Question: I'm trying to display a printed document with an '@' sign on it, however, there is always an extra '@' sign that I can't get rid of. I tried escape sequence using backslashes and double '@' sign, but it's still there. See image:

Here's the code:
'''
for (int i = 0; i <= n; i++)
{
String secondValue = item[i, 0] + " " +item[i, 1] + " @"+item[i, 2] +" "+ item[i, 3];
graphic.DrawString(secondValue, font, new SolidBrush(Color.Black), startX, startY + offset);
offset = offset + 35;
}
'''
How can I get rid of that extra @ sign below the list?
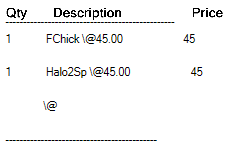
Answer: It appears that the nth row contains nulls. Try changing the loop condition from 'i <= n' to 'i < n'.